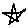
Label: star